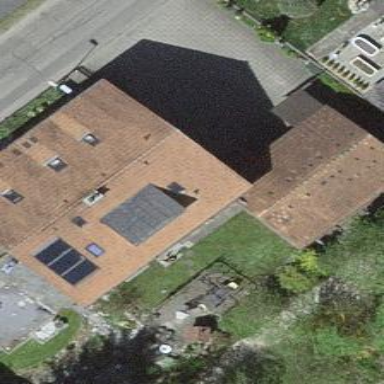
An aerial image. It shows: View of roof of building.